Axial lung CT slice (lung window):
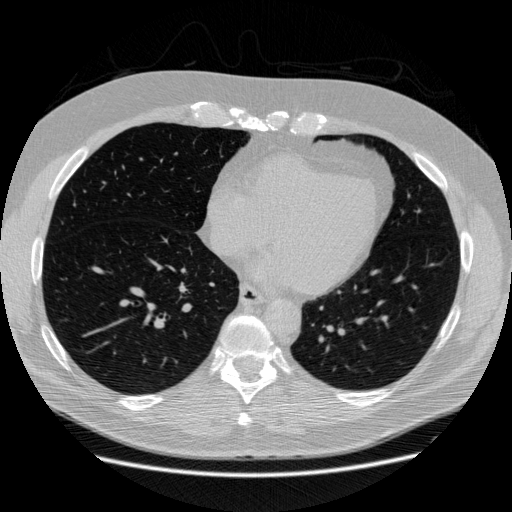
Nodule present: no